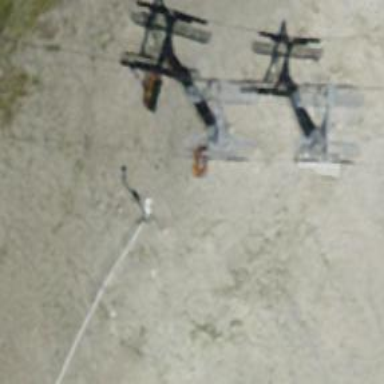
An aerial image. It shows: Pylon for aerialway.